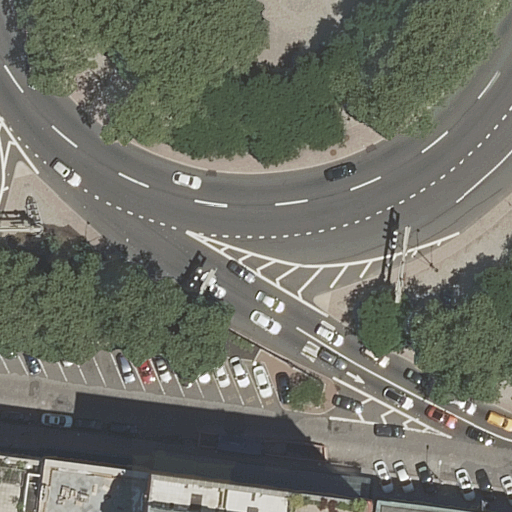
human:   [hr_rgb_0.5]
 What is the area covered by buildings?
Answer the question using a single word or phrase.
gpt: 4560m2

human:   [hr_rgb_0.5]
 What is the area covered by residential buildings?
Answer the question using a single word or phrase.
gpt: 4560m2

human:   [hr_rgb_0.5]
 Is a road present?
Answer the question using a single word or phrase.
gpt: yes

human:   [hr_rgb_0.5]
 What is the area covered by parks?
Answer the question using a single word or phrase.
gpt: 13m2

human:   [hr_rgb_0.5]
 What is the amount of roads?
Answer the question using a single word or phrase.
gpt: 7

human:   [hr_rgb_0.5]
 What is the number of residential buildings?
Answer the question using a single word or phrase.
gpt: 4

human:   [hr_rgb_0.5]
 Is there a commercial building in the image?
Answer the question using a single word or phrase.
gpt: no

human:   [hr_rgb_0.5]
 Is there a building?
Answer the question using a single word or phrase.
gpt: yes

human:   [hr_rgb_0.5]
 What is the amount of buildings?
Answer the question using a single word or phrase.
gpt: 4

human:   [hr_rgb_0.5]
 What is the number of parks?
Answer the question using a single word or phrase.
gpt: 1

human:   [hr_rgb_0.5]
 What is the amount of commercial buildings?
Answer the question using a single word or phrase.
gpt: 0

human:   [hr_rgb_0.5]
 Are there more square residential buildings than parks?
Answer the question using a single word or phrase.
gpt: no

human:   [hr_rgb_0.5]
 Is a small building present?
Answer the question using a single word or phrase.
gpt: no

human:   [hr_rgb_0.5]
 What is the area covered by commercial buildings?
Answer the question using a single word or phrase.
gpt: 0m2

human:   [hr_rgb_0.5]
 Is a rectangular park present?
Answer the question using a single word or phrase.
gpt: yes

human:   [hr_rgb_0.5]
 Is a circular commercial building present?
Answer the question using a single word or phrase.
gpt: no

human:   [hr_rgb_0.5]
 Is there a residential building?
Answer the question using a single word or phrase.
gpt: yes

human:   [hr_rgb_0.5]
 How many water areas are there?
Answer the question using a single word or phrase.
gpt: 0

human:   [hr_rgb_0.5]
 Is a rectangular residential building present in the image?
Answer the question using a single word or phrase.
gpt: yes

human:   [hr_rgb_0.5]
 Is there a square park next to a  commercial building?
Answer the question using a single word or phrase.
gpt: no

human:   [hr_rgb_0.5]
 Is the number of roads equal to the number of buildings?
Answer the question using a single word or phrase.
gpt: no

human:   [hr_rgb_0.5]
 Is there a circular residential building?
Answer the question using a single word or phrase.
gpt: no

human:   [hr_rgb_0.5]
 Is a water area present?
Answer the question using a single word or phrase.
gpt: no

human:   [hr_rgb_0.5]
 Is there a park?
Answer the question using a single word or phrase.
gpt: yes

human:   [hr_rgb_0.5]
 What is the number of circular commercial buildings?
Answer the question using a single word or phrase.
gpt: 0

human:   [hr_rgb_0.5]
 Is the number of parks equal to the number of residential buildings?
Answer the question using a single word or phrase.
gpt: no

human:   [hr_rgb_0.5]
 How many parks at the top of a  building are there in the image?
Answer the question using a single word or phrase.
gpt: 1

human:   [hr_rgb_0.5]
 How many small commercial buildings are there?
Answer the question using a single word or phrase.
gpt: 0

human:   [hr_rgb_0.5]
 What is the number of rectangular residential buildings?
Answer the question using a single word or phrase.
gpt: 2

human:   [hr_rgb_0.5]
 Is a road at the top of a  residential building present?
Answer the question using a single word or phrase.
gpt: yes

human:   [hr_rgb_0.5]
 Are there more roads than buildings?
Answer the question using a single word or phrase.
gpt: yes

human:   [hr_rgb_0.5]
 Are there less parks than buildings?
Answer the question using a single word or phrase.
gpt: yes

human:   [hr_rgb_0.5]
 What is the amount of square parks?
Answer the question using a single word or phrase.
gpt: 0

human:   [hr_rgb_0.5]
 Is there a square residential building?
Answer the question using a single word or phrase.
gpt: no

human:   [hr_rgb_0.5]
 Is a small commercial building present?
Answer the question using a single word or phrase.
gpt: no

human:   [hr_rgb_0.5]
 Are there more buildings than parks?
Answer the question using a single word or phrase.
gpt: yes

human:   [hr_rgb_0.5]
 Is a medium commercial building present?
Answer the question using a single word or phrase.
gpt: no

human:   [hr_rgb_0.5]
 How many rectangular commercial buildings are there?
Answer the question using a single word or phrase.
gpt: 0

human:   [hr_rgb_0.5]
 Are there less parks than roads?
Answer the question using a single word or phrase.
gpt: yes

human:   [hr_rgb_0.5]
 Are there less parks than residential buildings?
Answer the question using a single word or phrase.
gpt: yes

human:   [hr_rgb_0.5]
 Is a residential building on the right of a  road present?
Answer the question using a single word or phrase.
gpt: yes

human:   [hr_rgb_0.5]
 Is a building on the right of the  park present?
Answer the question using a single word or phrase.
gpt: yes

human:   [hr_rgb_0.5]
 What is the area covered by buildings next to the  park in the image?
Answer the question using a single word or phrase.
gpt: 4560m2

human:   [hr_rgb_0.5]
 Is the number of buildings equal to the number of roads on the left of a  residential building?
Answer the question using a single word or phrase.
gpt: no

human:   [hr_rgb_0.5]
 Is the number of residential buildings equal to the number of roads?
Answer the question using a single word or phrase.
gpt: no

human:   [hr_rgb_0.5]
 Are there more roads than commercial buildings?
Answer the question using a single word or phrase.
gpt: yes

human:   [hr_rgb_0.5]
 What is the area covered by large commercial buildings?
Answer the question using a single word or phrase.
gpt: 0m2

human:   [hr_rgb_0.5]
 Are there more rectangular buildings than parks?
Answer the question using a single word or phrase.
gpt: yes

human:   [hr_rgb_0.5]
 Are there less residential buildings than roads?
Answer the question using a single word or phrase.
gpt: yes

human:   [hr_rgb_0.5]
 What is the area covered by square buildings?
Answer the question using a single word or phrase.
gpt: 0m2

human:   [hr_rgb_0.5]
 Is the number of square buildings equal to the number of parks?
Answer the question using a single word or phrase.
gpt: no

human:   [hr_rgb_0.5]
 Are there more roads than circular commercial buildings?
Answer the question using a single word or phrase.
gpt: yes

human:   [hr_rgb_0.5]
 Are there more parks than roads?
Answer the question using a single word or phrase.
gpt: no

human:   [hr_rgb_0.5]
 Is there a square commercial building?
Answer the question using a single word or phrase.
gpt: no

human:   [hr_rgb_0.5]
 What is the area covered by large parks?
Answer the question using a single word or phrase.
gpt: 0m2

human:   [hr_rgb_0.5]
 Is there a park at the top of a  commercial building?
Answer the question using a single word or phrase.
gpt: no

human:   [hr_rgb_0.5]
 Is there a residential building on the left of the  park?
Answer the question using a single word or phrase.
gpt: no

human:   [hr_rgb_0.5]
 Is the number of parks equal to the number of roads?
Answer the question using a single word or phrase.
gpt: no

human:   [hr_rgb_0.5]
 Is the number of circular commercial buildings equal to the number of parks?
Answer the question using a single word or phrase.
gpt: no

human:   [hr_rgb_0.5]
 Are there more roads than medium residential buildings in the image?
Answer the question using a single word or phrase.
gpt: yes

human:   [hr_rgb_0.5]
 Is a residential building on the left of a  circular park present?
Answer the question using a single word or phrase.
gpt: no

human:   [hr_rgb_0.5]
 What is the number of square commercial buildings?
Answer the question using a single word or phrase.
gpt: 0

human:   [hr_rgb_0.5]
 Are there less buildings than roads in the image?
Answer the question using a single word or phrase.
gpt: yes

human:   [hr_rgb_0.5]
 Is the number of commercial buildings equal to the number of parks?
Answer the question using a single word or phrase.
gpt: no